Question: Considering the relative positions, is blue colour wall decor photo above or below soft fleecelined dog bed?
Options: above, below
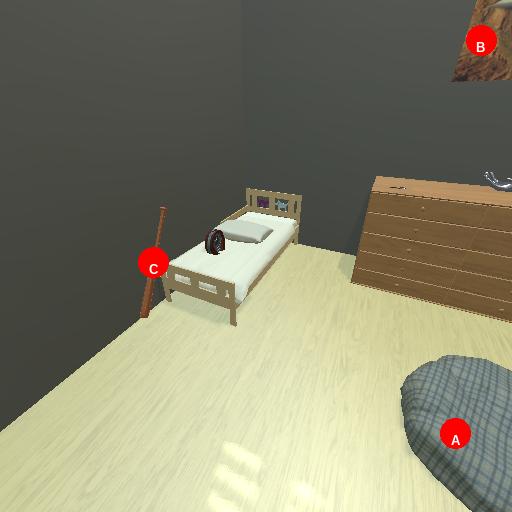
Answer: above